Interaction volume radius: 10 \u00c5
Interaction volume height: 25 \u00c5
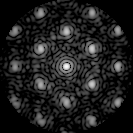
Disorder parameter: 0.285